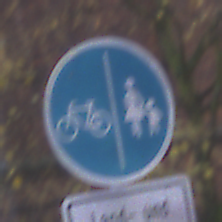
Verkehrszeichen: GetrennterRadUndGehwegRadwegLinks
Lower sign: BesondereFahrzeugeUndTransportgueter8
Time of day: SunriseSunset
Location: Outdoor (Urban)
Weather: Clear
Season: NotSpecified
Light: Natural